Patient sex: M
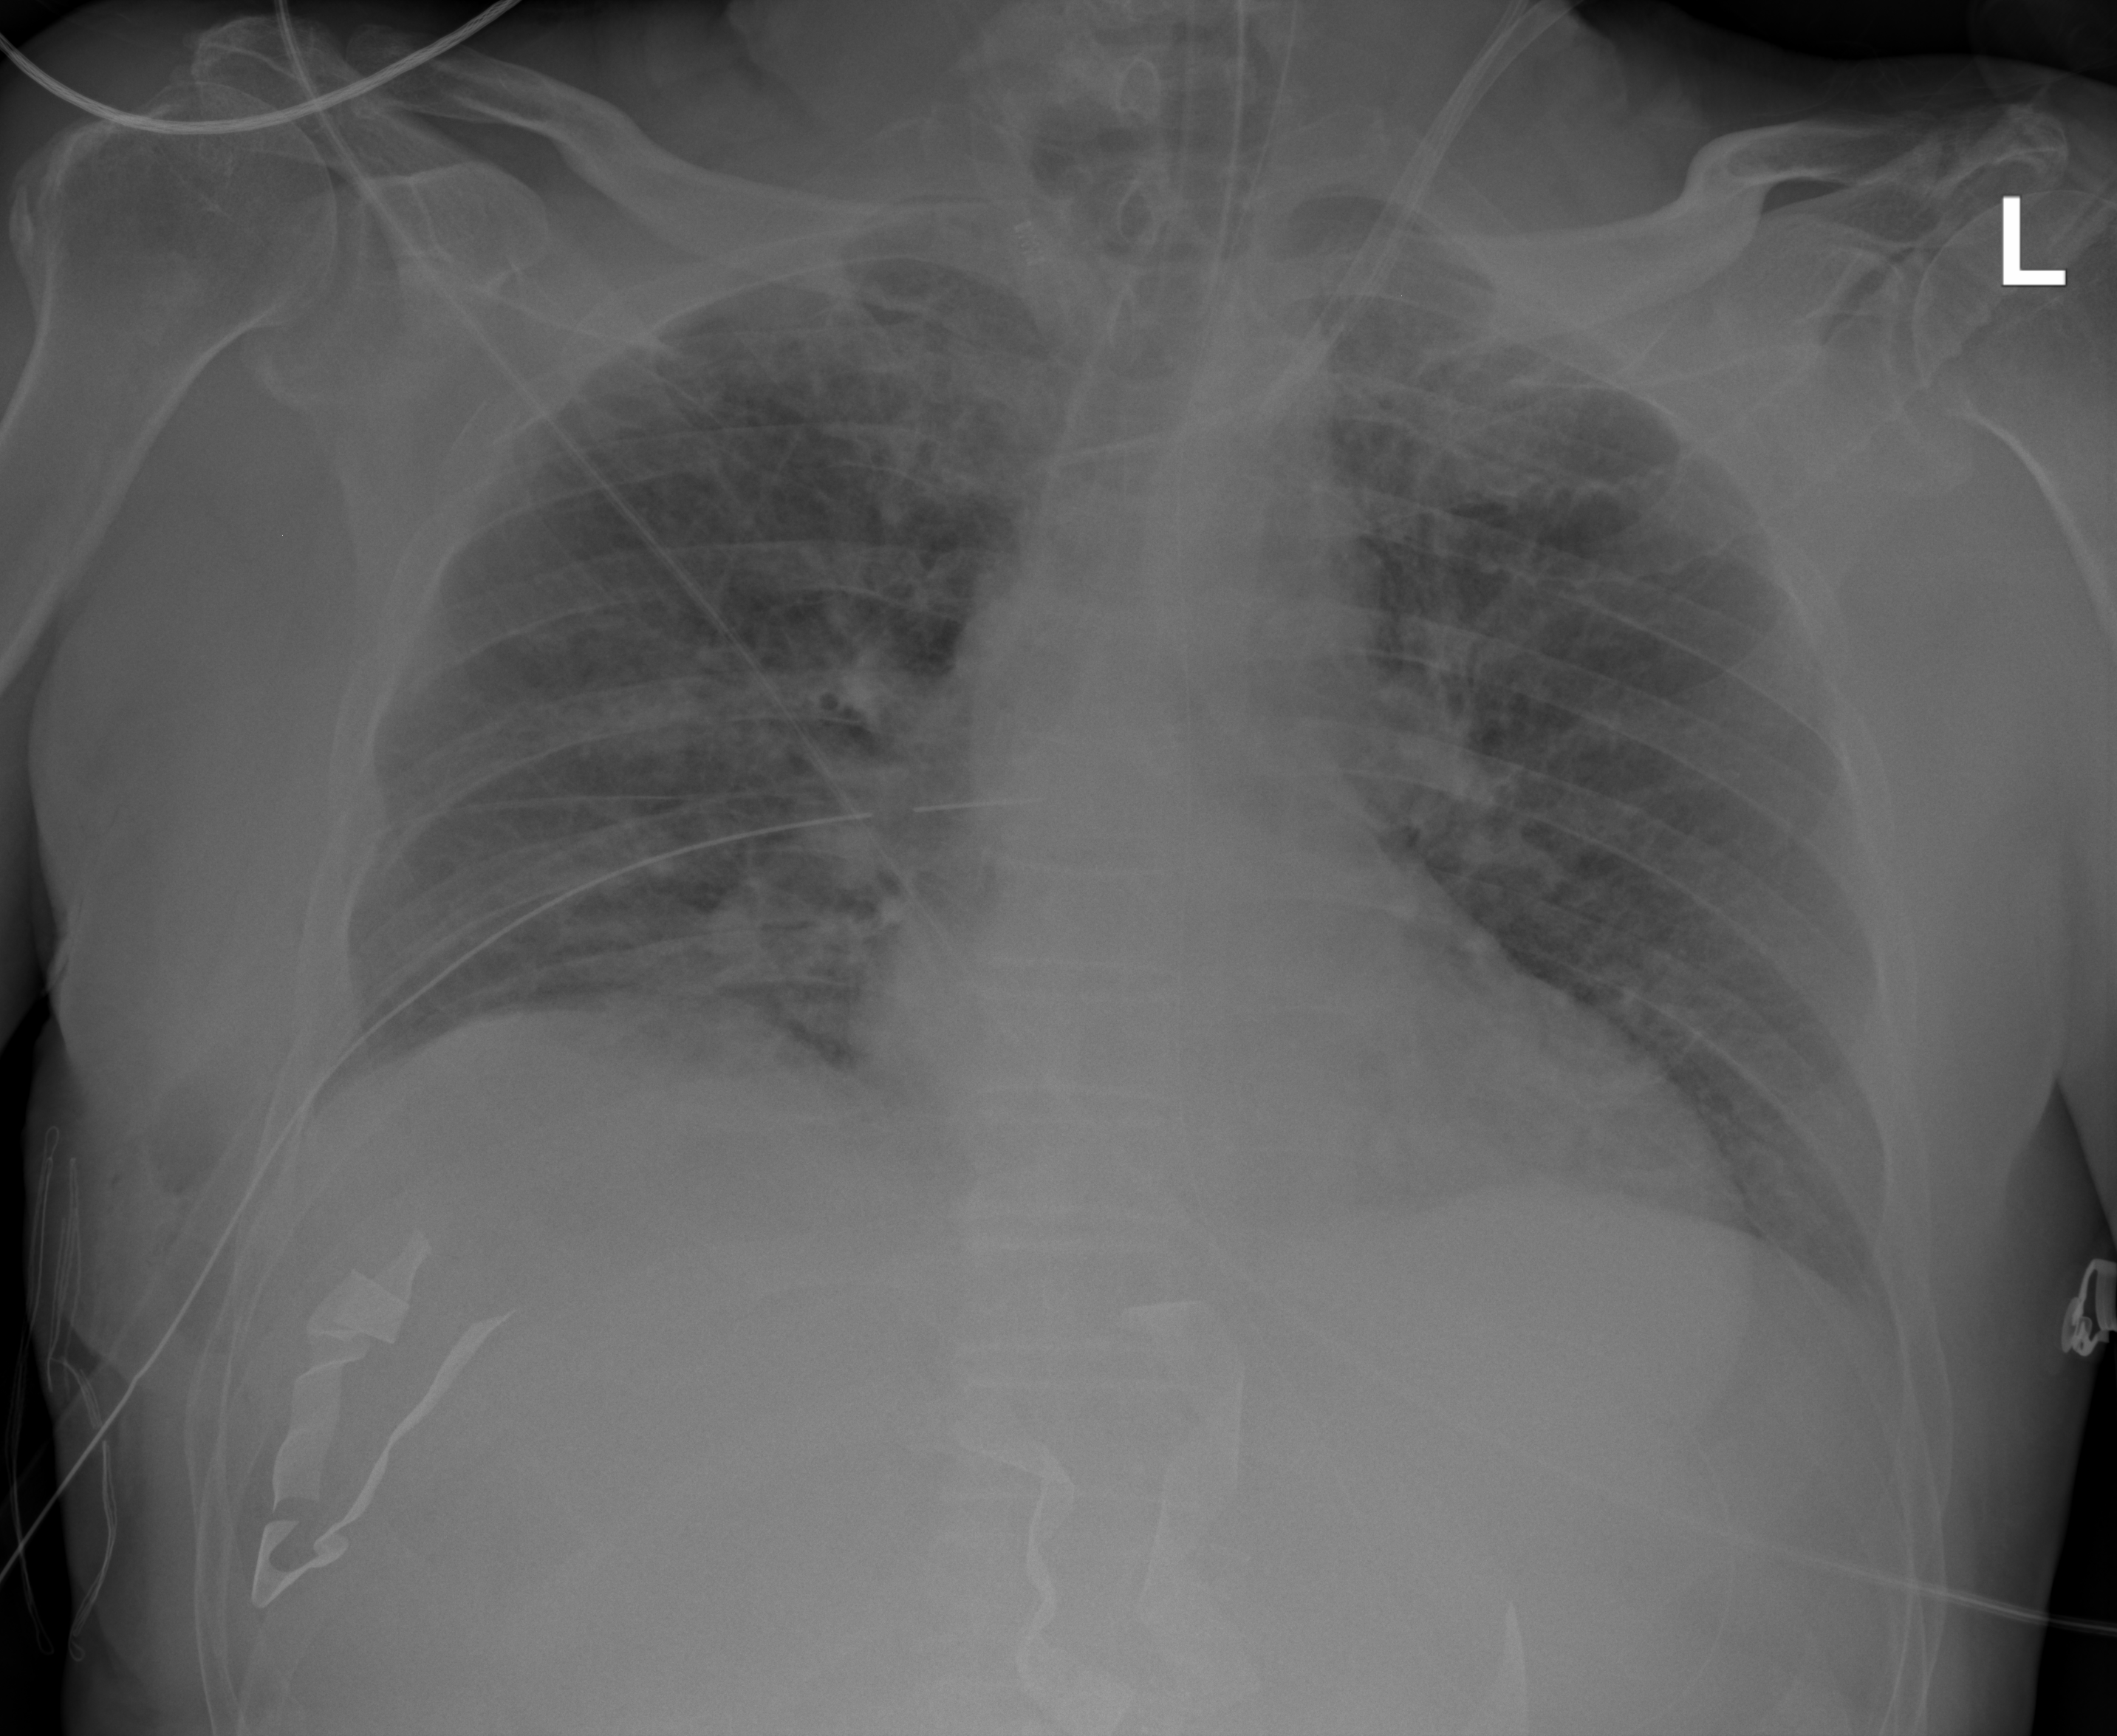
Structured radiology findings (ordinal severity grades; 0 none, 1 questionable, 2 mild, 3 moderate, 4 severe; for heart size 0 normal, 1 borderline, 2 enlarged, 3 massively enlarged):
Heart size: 0
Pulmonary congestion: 0
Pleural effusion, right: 0
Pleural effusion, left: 0
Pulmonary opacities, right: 0
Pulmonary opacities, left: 0
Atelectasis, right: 0
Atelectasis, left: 0